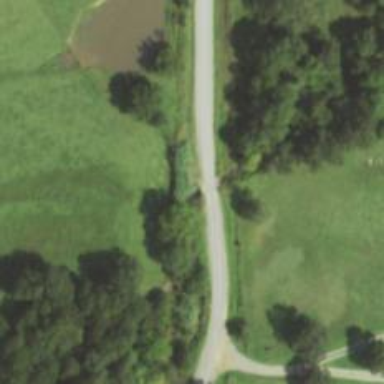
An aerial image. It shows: Culvert tunnel.